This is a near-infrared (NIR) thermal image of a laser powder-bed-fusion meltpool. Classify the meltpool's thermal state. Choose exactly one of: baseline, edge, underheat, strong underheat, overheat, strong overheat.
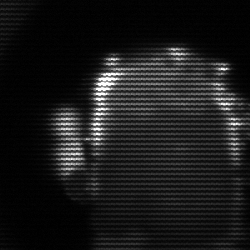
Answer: baseline